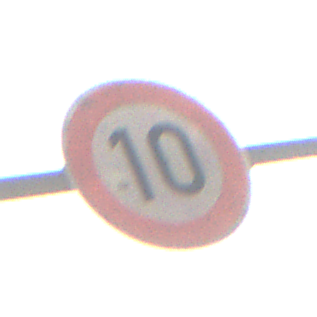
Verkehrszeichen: Geschwindigkeit10
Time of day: MorningAfternoon
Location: Outdoor (Urban)
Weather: Clear
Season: NotSpecified
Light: Natural